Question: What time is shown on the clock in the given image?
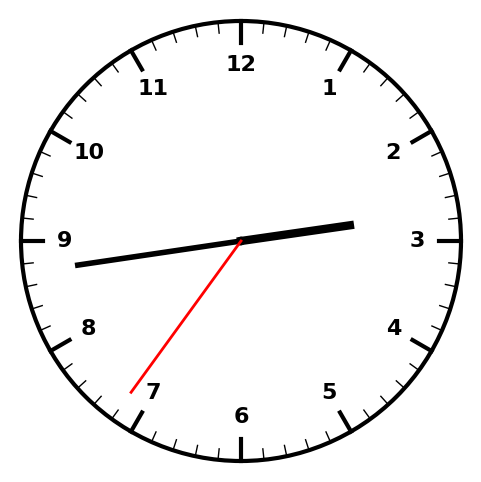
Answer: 02:43:36